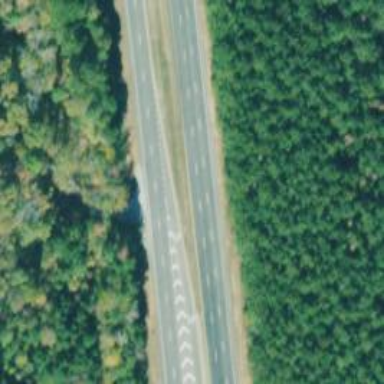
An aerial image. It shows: Asphalt road designated as trunk highway.